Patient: sex F, age 35
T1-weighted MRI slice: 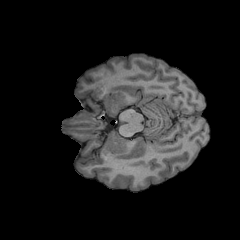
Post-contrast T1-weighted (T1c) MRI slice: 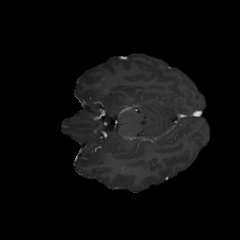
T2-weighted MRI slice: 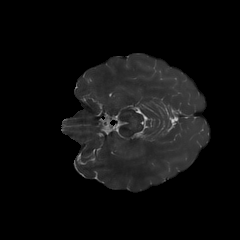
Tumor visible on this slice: no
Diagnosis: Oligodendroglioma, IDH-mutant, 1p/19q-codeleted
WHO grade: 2